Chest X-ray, AP view. Patient: 22 years old, sex M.
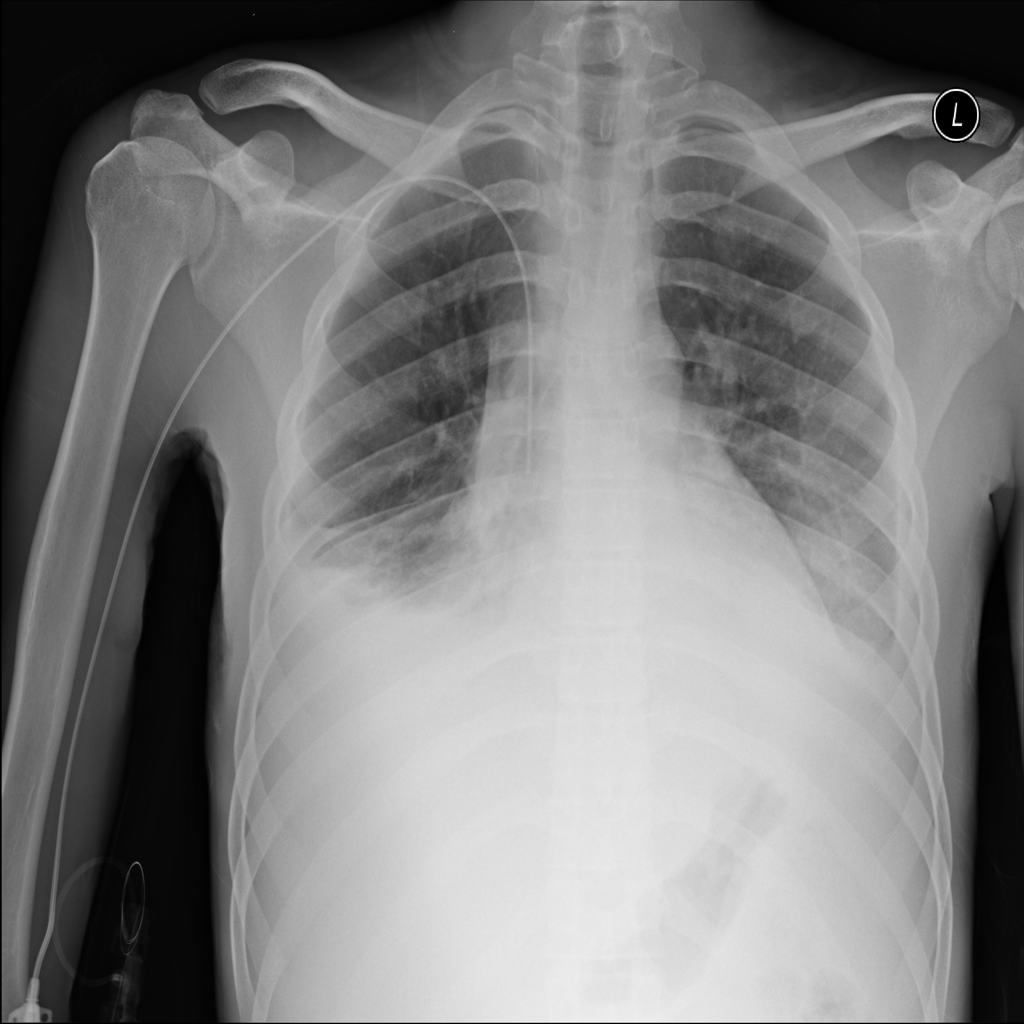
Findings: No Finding